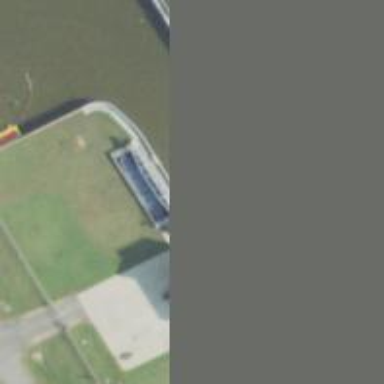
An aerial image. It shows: Lock gate on waterway.